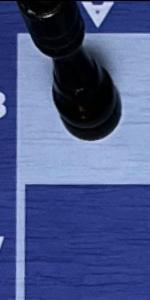
Label: Empty